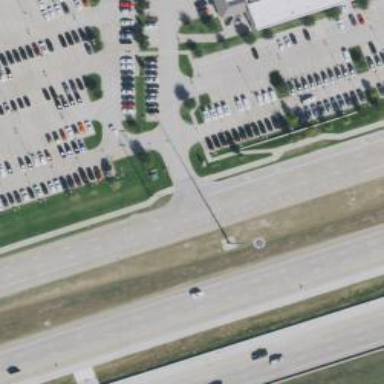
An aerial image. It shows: Secondary road with frontage road.